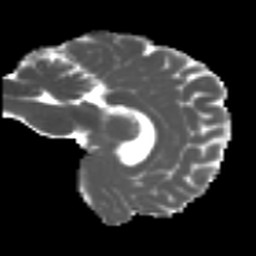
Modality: MD
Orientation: sagittal
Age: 21
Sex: female
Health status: ill
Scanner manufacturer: siemens
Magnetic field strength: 3 T
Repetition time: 6.5 s
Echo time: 0.062 s